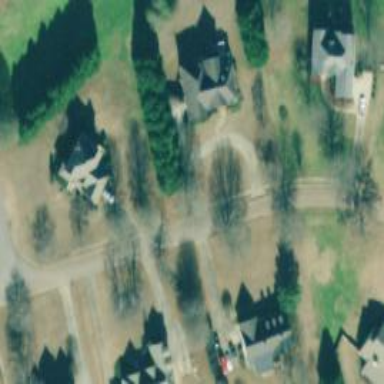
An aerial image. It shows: Driveway.